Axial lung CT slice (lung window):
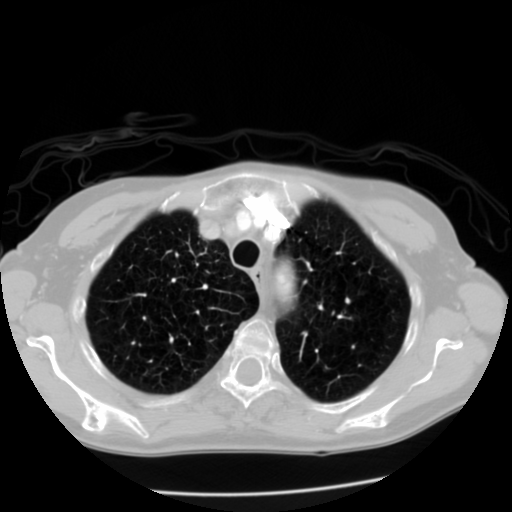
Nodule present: no